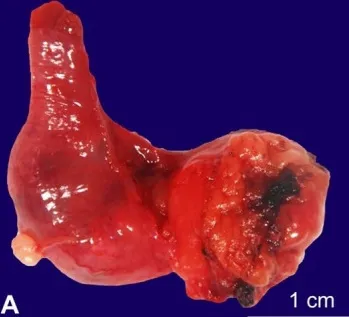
Gross examination of the resected right epididymis. A - Segment of epididymis with attached yellow, lobulated adipose tissue and tan, pink, smooth external surface.
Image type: pathology (h&e)